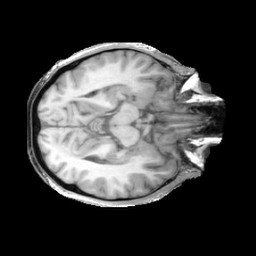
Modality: T1w
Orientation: axial
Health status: ill
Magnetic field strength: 3 T